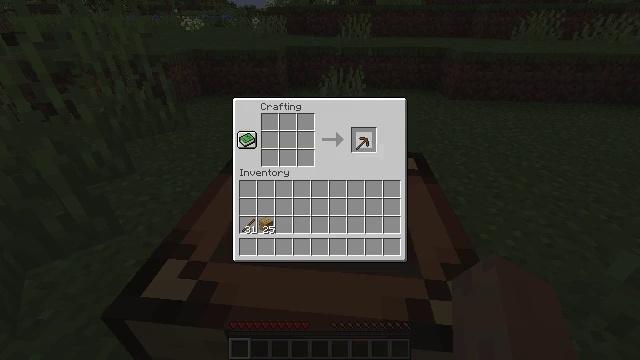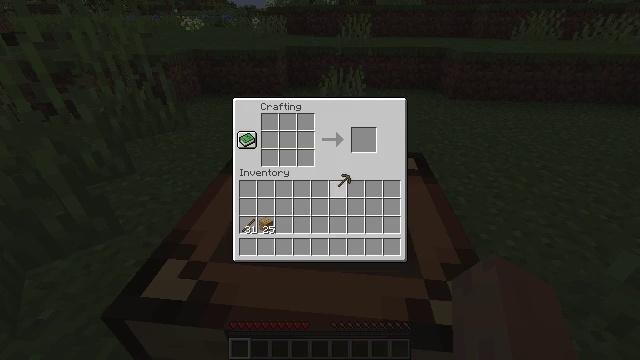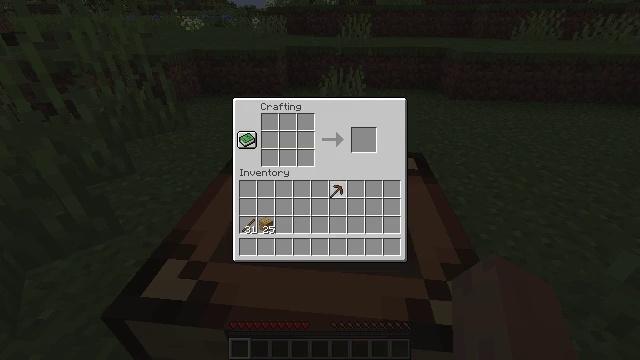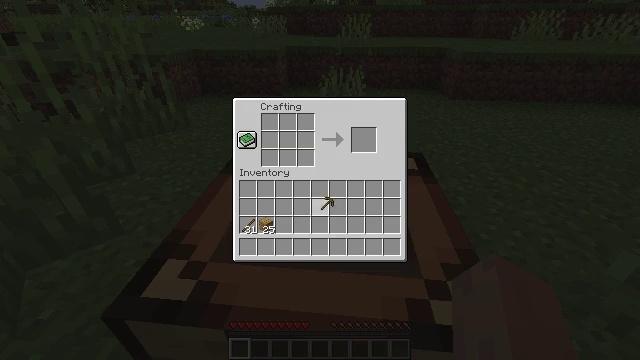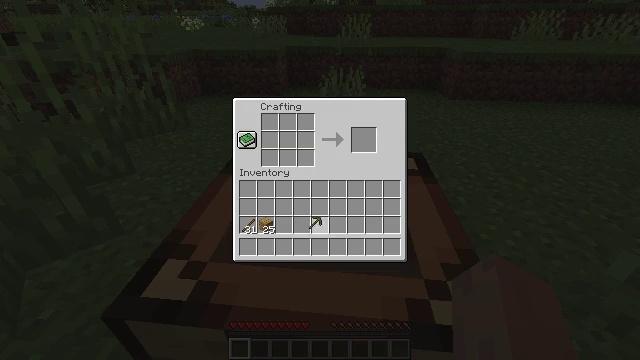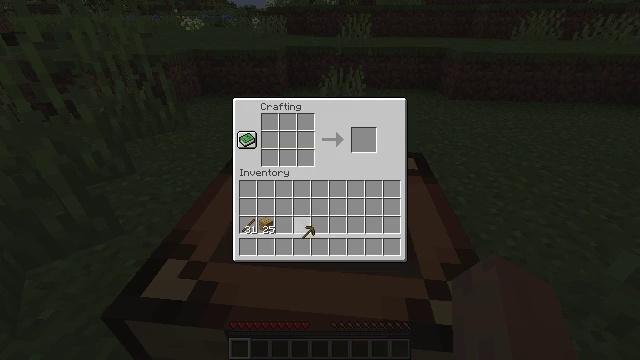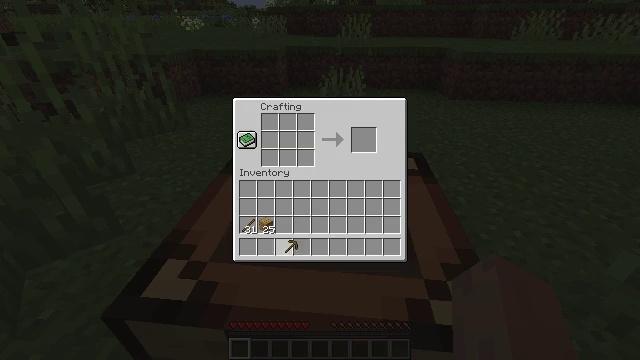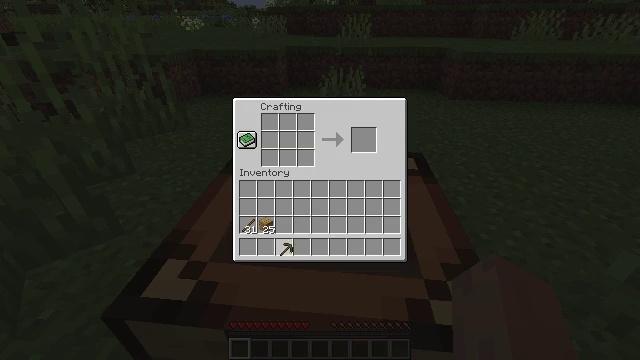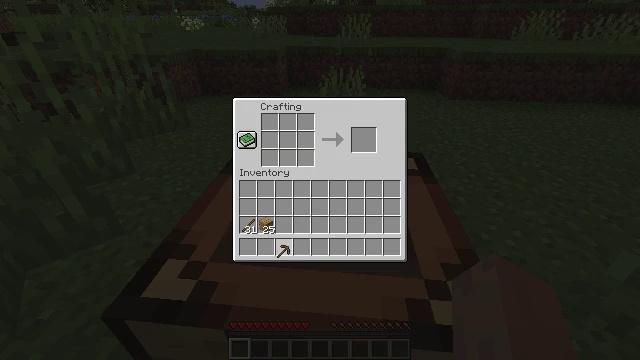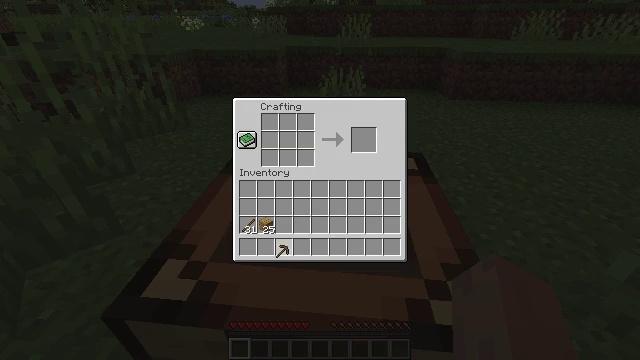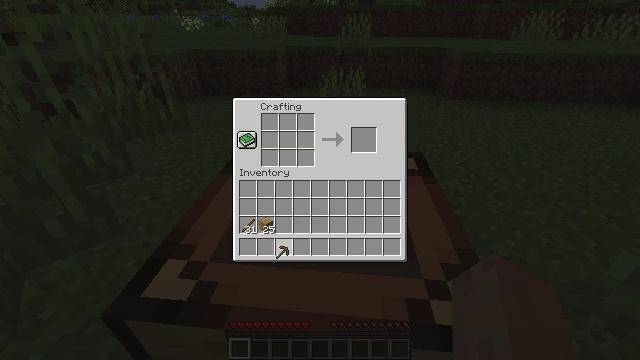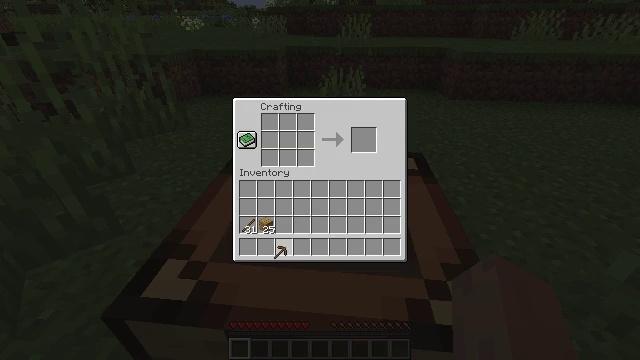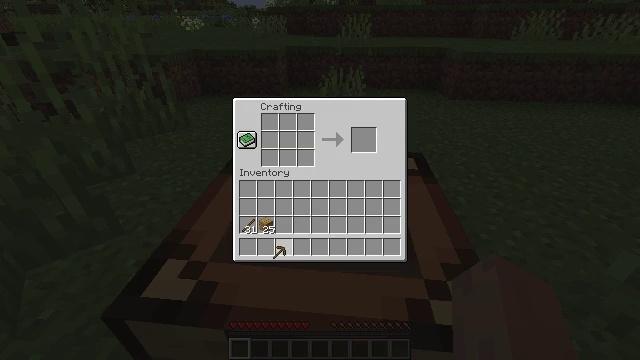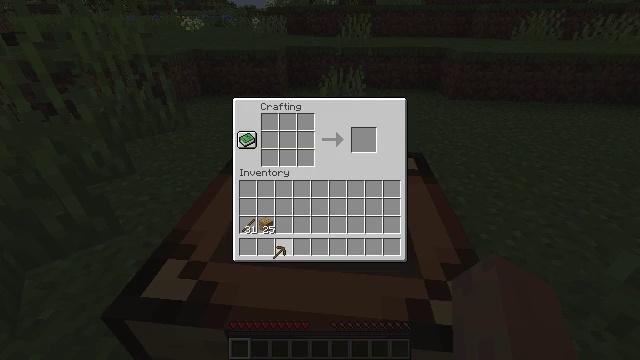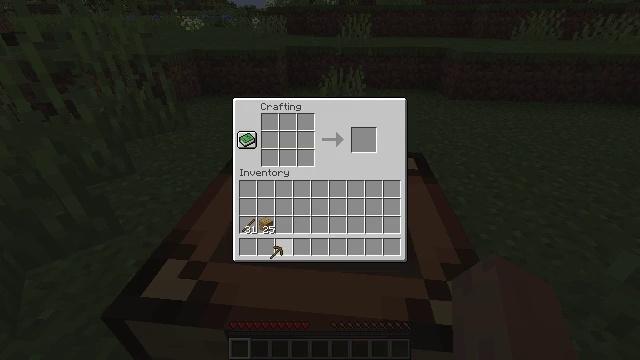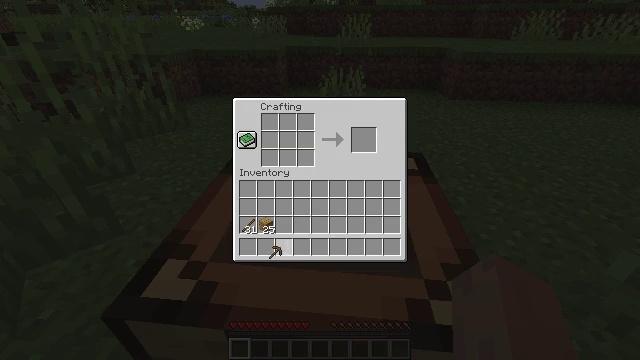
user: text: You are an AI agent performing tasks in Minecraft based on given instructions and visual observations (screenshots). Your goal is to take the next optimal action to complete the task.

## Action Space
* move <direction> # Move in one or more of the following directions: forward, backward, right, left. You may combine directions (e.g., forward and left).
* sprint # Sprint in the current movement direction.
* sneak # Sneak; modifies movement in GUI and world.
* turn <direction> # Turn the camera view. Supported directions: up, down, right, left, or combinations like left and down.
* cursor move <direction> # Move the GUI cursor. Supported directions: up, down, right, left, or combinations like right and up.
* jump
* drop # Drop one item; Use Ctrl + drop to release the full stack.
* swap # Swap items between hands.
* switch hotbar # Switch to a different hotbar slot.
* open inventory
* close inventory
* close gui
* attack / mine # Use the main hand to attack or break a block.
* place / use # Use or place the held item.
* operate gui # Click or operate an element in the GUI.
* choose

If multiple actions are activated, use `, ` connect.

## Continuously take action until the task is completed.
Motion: motion action
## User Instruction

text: Put back the crafting table.
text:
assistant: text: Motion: cursor move left and down, open gui
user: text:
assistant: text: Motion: cursor move left and down
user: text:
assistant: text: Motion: cursor move left and down
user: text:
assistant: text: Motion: cursor move left and down
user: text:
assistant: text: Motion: cursor move left and down
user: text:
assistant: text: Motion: cursor move left and down
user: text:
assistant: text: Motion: no_op
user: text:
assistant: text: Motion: no_op
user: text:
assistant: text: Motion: no_op
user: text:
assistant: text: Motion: no_op
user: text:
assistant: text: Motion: no_op
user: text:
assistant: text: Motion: no_op
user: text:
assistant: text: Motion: no_op
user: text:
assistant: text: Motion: no_op
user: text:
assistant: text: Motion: no_op
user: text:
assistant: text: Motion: no_op
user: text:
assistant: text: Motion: no_op
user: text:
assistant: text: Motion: no_op
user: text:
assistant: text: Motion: no_op
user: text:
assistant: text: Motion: operate gui
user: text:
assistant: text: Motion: operate gui
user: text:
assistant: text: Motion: operate gui
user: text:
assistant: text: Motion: no_op
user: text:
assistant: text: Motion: no_op
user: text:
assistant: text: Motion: no_op
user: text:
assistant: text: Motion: no_op
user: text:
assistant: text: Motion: no_op
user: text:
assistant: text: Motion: cursor move right
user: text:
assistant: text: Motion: cursor move right and up
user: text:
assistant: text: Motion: cursor move right and up